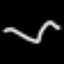
Label: squiggle